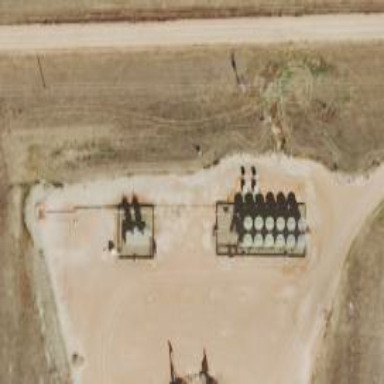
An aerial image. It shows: Storage tank that is man-made.